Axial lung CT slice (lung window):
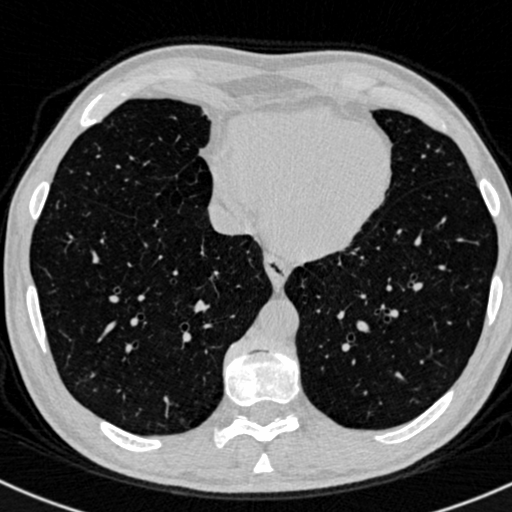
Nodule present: no